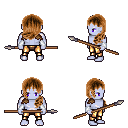
a pixel art fantasy rpg character, male body template, dark elf, purple skin, leather shoulder armor, gold greaves, brown left-swept hairstyle, white cloth bracers, spear, four views (front, back, left, right), 2x2 character sprite sheet, small pixel art, hard edges, no anti-aliasing